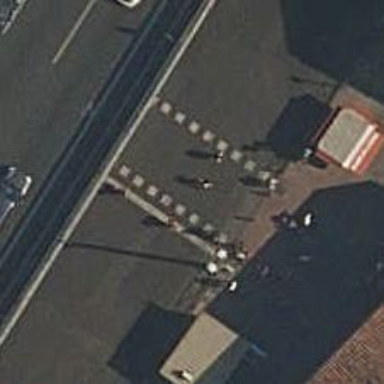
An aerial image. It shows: Zebra crossing with traffic signals. The crossing is marked by traffic lights.